Field crop: maize
Growth stage: 2
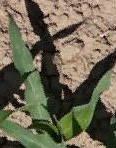
Species: maize